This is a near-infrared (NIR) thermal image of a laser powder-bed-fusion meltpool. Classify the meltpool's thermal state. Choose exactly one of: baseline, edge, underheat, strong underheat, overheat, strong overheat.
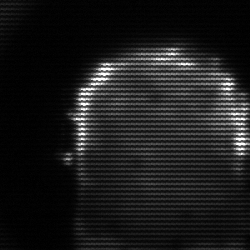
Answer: baseline